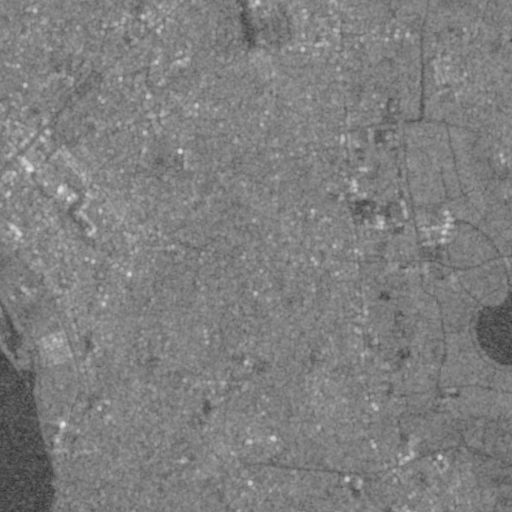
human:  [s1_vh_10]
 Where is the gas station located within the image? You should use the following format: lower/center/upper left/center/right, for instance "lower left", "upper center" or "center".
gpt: The gas station is located in the lower left of the image.
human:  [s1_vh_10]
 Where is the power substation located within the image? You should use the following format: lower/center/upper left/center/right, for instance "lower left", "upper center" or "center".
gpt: The power substation is located in the lower right of the image.
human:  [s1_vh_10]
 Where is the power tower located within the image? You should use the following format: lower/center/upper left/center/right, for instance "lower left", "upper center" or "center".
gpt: The power tower is located in the lower right of the image.
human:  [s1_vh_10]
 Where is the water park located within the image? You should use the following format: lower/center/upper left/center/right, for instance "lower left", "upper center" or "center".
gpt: The water park is located in the center right of the image.
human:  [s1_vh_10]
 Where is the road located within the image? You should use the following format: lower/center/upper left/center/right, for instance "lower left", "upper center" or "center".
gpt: There is no road in the image.

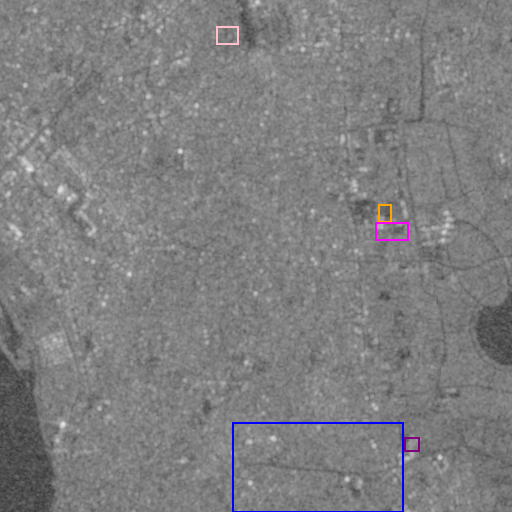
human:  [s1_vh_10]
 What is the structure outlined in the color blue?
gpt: The structure outlined in blue is a crop field.
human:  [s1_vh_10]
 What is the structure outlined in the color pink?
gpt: The structure outlined in pink is a park.
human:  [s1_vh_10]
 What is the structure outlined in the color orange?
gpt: The structure outlined in orange is a parking lot.
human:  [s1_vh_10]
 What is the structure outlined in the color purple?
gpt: The structure outlined in purple is a power substation.
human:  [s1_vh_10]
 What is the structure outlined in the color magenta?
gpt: The structure outlined in magenta is a water park.
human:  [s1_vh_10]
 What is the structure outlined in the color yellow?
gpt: There is no yellow outline.